Question: I have this table in mysql

I'm trying to select the usernames that has the most records in this database and display it on a website. So basically I want to see which 'username' is logged the most and display that username along with the count. It's a voting system tracking the amount of people that vote. I would like to display the top five voters from this table. So the top 5 usernames that are repeated the most.
Therefore:
[4] davidxd33
will be displayed on the website because this user has four votes and is logged in the database four times.
I've tried 'SELECT username, count(username) FROM Votes' which only returned the first name in the database, then the total count of usernames.
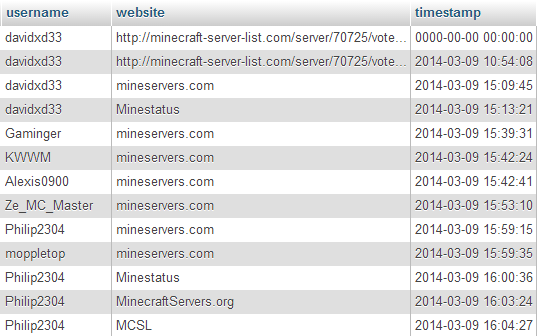
Answer: Returns the top:
'SELECT username, COUNT(*) AS total FROM Votes GROUP BY username ORDER BY total DESC'
Thank you for the replies!